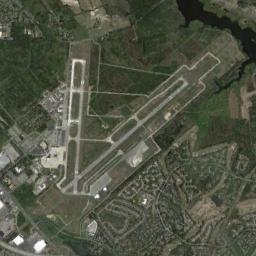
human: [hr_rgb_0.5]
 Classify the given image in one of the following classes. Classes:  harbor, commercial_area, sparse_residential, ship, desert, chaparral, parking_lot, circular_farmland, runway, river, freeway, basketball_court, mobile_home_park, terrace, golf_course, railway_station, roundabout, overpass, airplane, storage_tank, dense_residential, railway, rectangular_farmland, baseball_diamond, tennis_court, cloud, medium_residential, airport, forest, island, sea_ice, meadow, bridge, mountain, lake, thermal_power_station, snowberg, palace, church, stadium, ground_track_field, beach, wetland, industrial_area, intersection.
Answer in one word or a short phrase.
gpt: airport